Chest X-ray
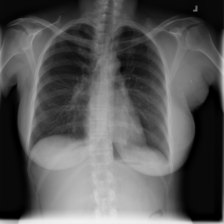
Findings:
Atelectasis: negative
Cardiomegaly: negative
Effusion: negative
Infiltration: positive
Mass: negative
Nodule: positive
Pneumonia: negative
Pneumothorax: negative
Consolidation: negative
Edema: negative
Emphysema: negative
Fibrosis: negative
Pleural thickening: negative
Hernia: negative